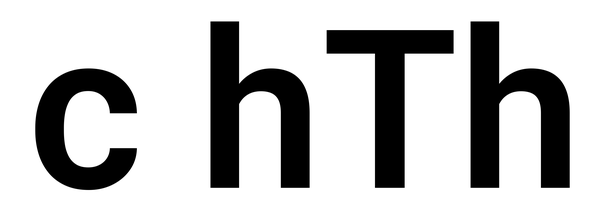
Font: Roboto_SemiBold